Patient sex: F
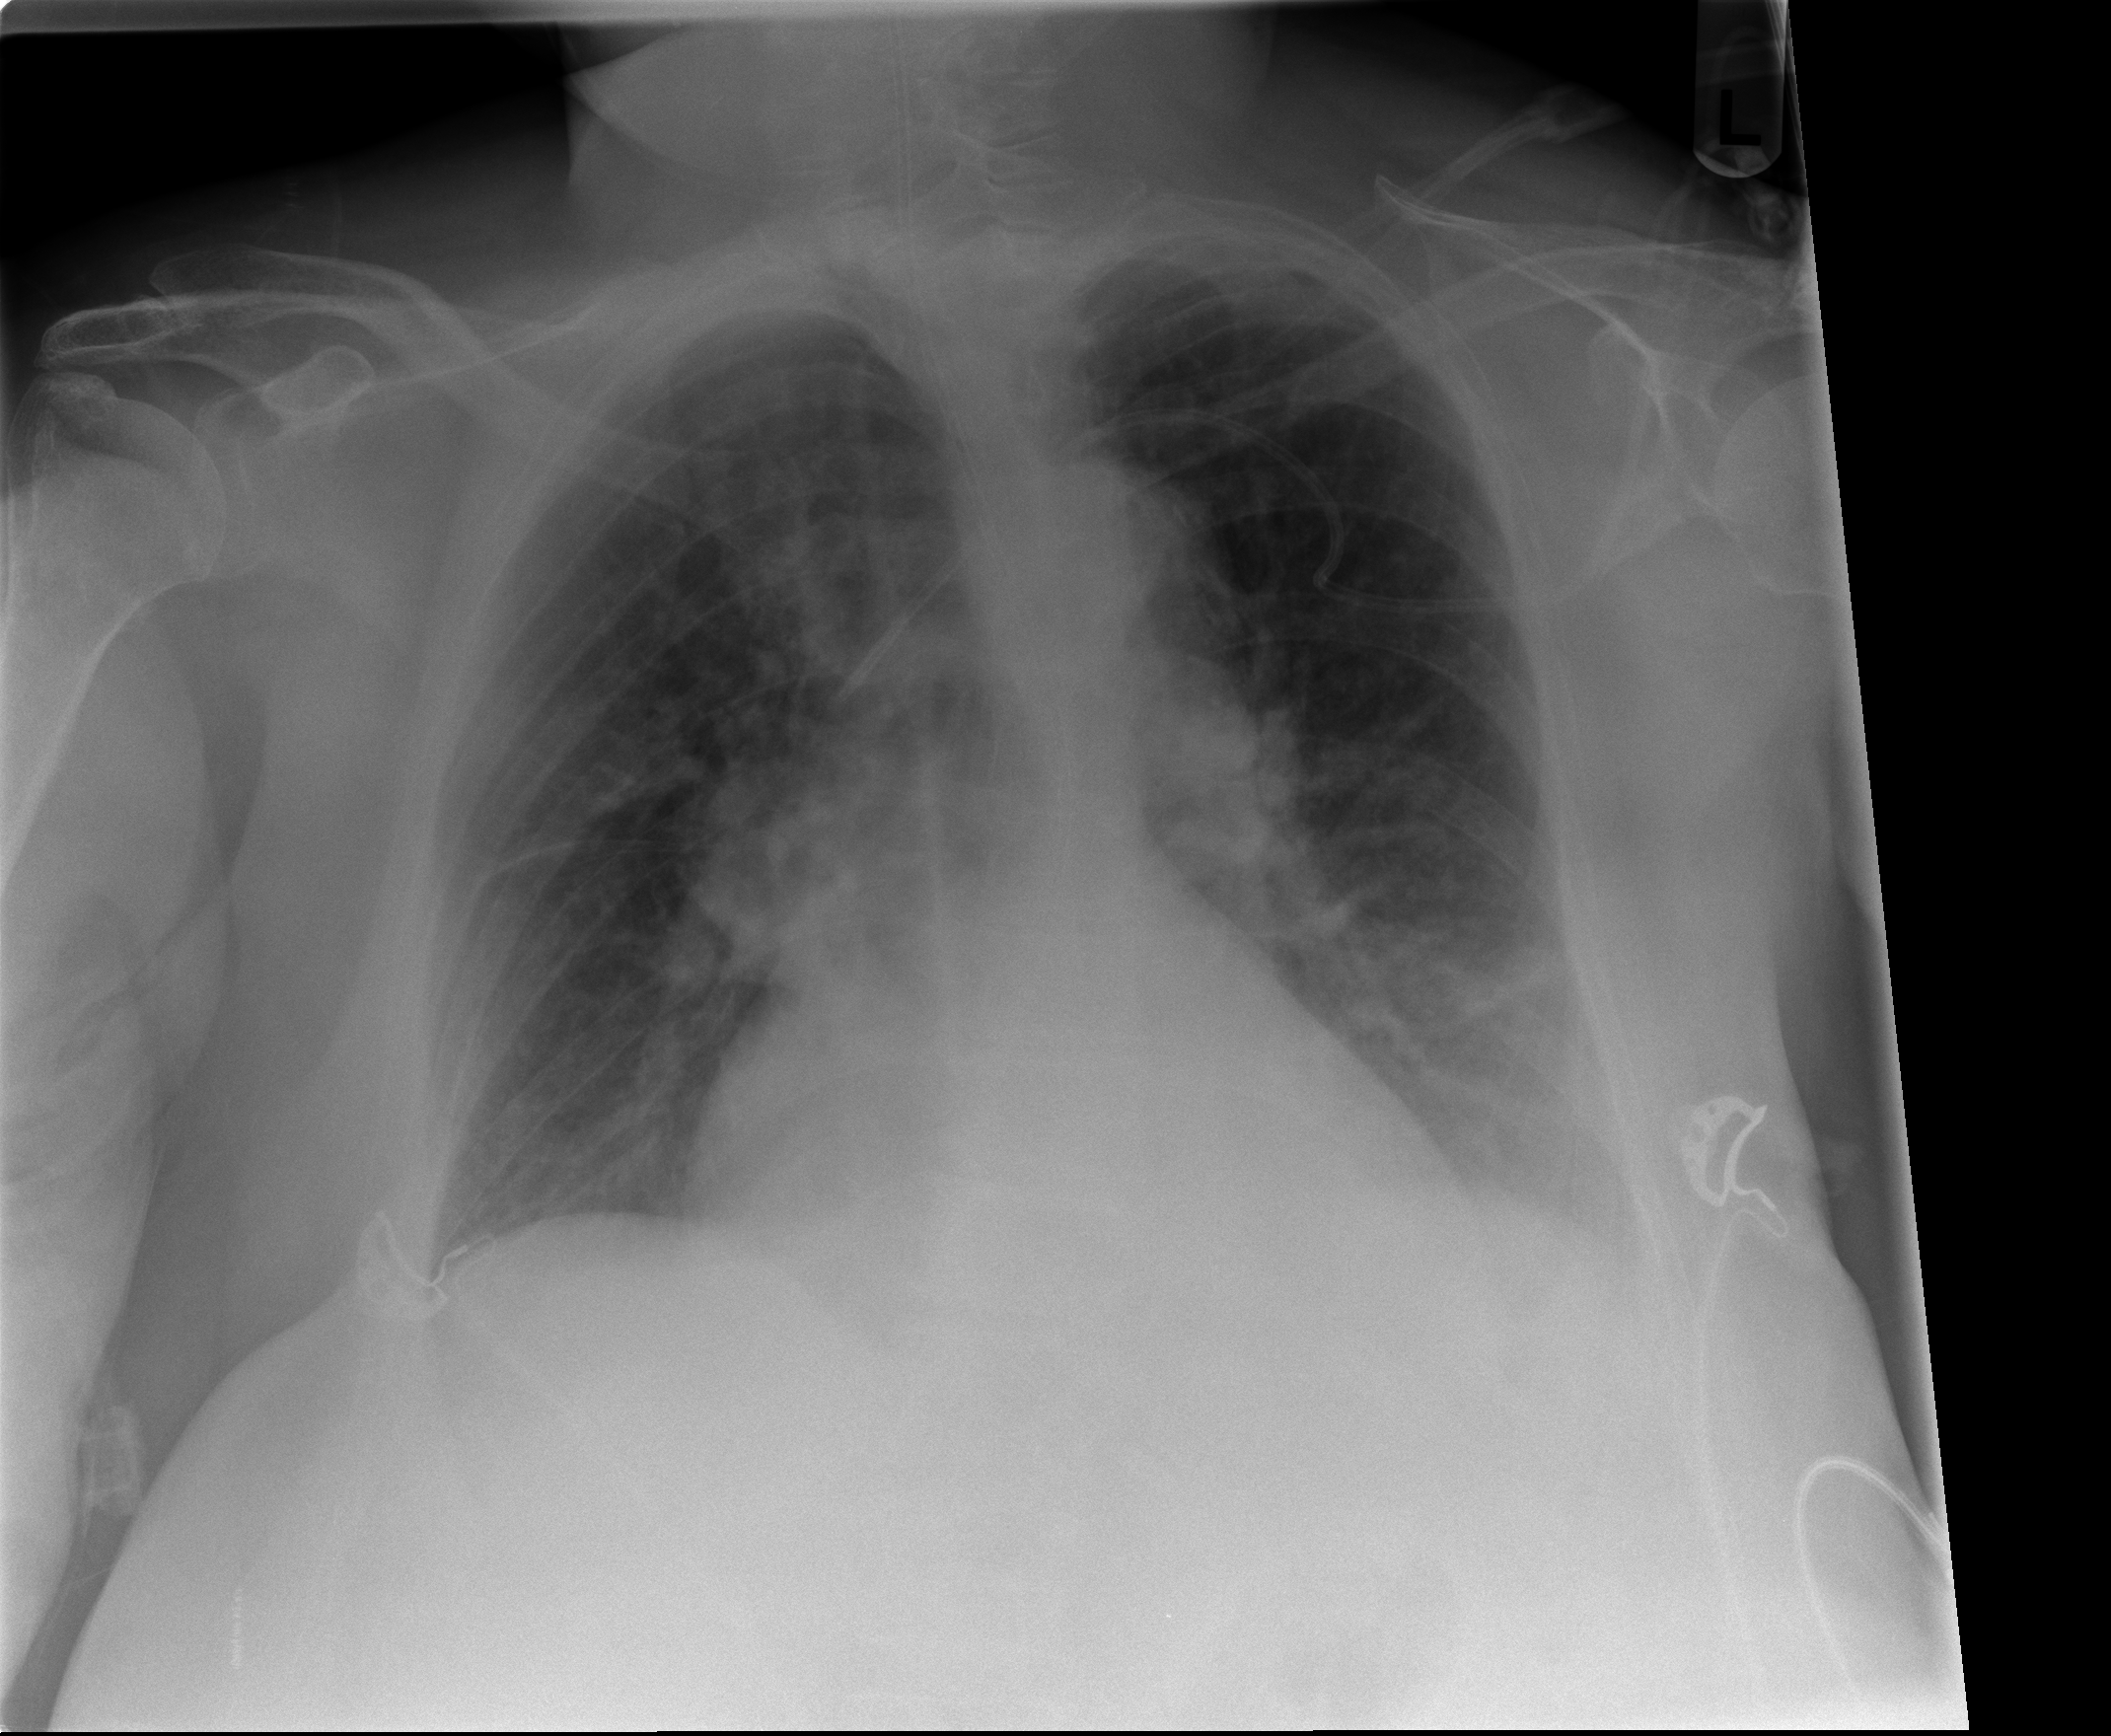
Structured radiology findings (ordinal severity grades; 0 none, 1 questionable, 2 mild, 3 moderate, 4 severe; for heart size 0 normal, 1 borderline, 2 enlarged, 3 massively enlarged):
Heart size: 0
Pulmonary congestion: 2
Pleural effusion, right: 0
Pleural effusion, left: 0
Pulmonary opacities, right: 1
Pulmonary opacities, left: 1
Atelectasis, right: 2
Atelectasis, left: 2